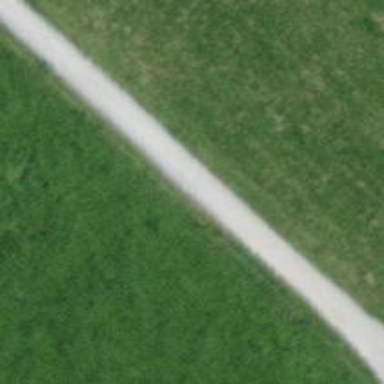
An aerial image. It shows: Unpaved track road.